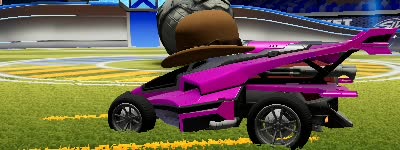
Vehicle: aftershock